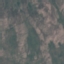
Land use / land cover: HerbaceousVegetation